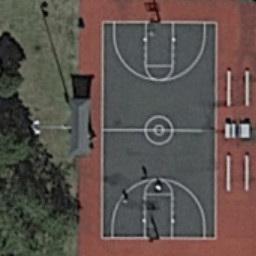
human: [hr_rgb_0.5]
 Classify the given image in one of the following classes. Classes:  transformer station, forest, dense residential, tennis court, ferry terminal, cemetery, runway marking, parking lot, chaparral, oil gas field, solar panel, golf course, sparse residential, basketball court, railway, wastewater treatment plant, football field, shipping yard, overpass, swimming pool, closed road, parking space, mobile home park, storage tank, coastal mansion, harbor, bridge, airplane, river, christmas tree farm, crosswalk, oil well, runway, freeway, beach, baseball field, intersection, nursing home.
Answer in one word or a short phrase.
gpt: basketball court